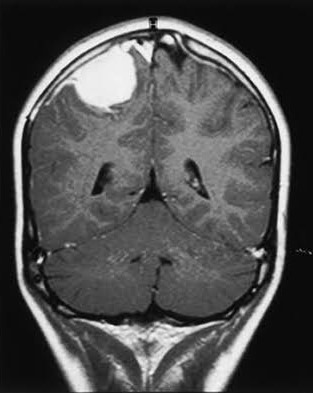
Label: meningioma